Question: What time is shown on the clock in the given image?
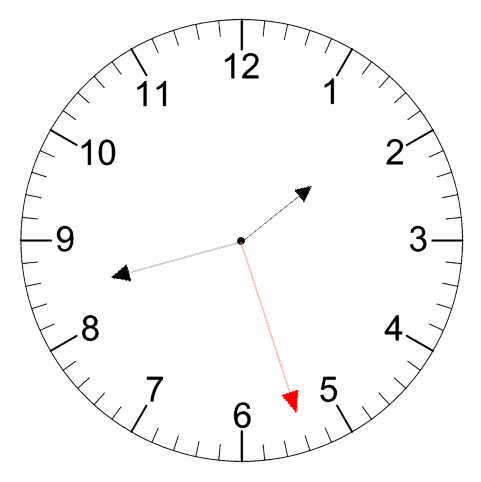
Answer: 01:42:27